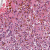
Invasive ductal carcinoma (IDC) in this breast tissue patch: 0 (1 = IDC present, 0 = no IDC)